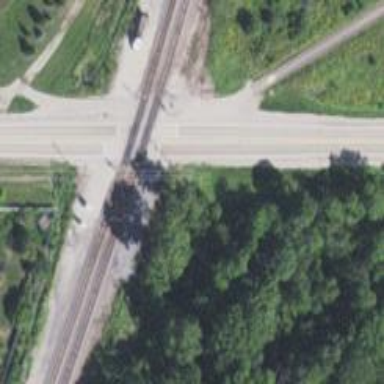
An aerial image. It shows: Level crossing along the railway.